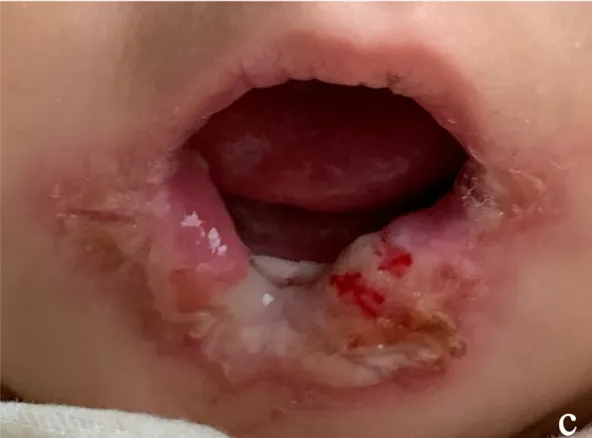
Clinical manifestations of Case 2. Tongue and lip defects and oral ulcers.
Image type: pathology (fish)